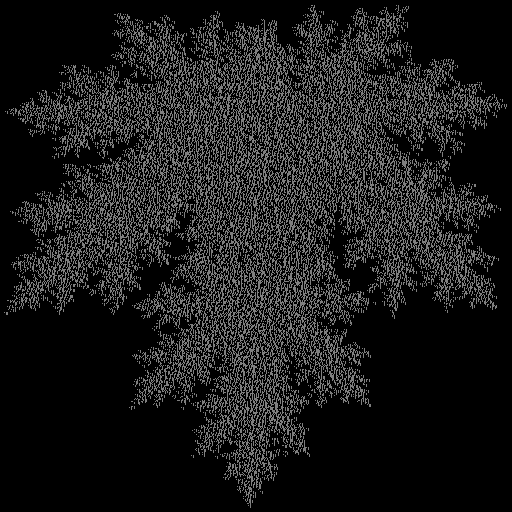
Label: maple_leaf